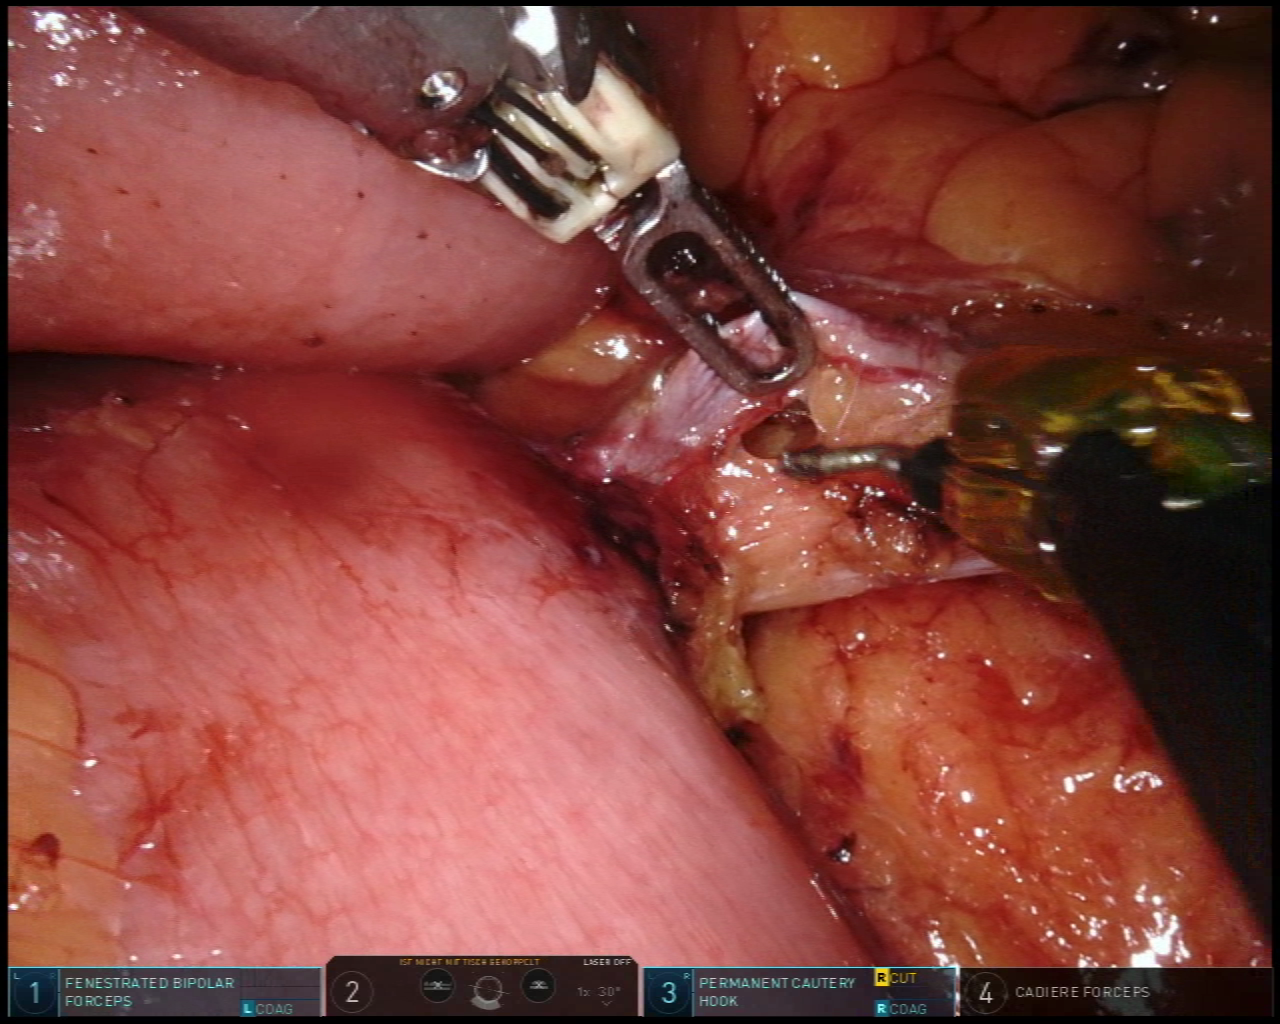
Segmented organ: intestinal_veins
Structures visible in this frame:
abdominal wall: no
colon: yes
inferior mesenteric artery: no
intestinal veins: yes
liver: no
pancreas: no
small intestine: yes
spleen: no
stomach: no
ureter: no
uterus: no
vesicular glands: no